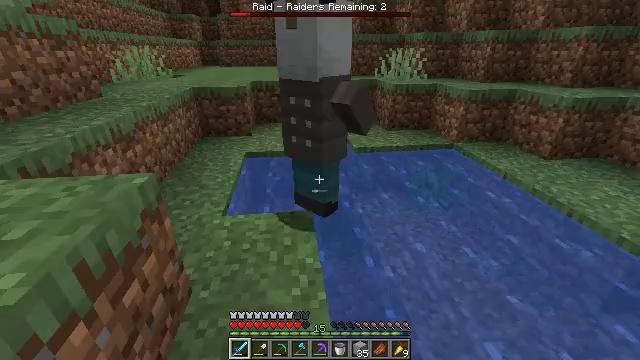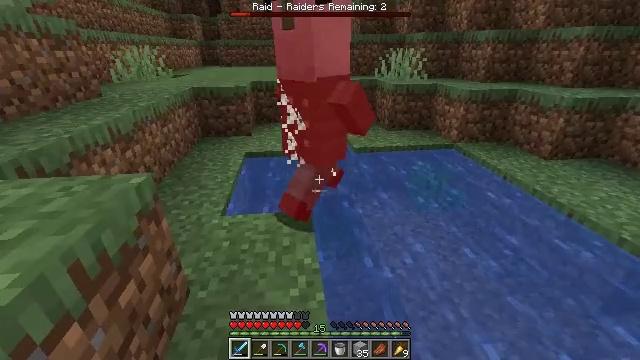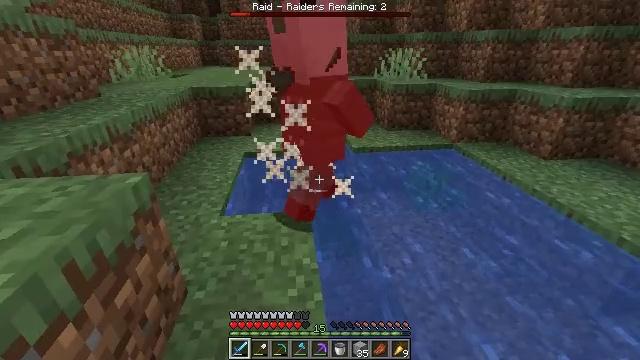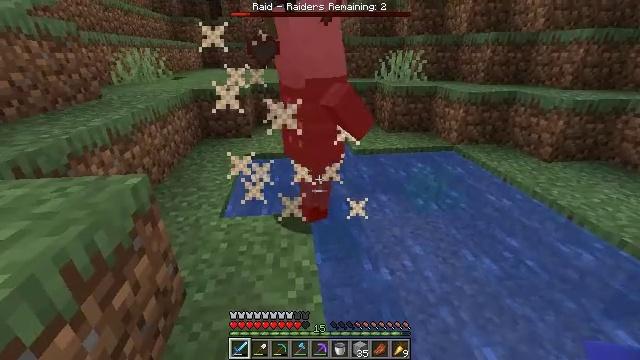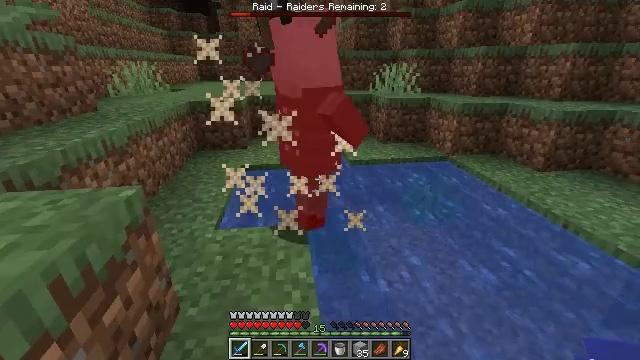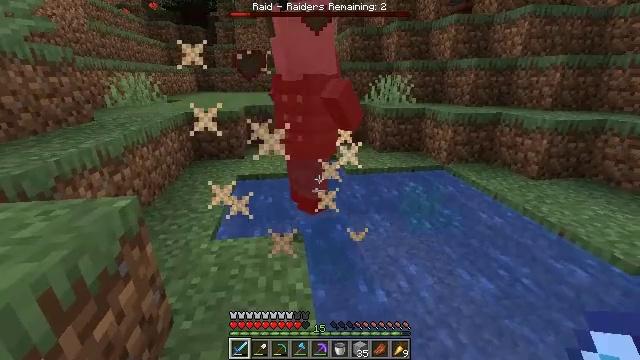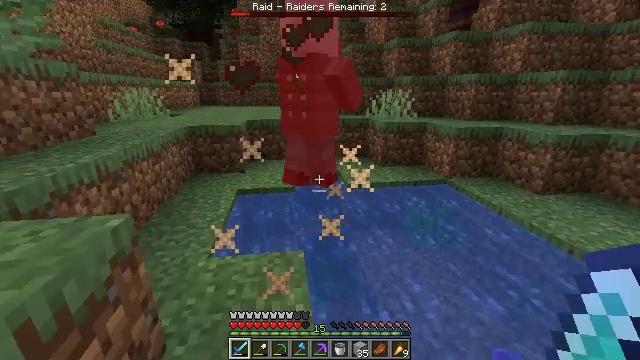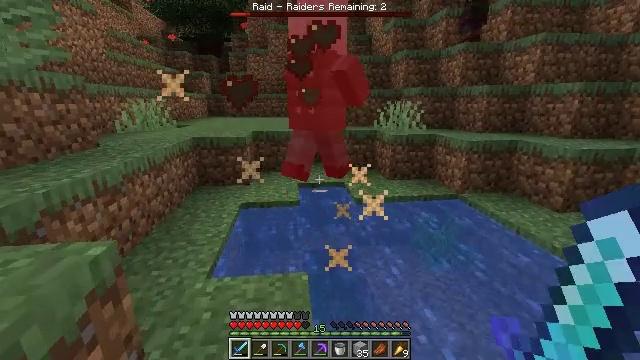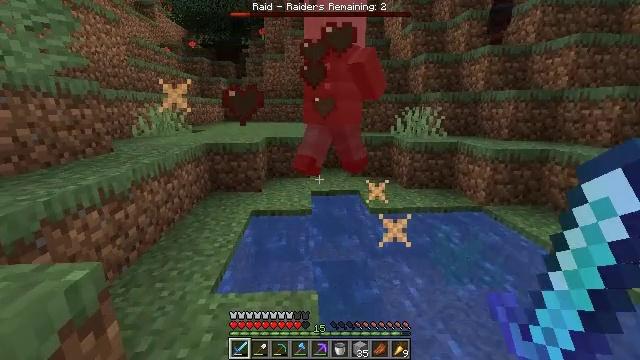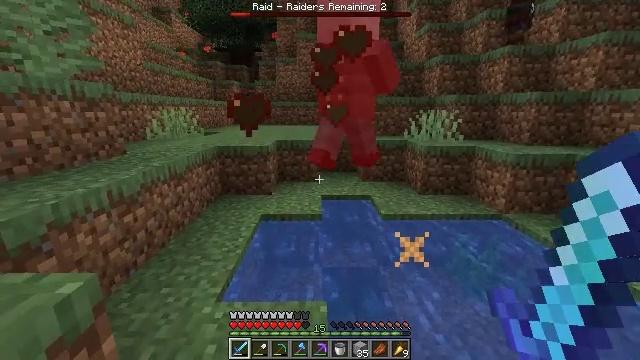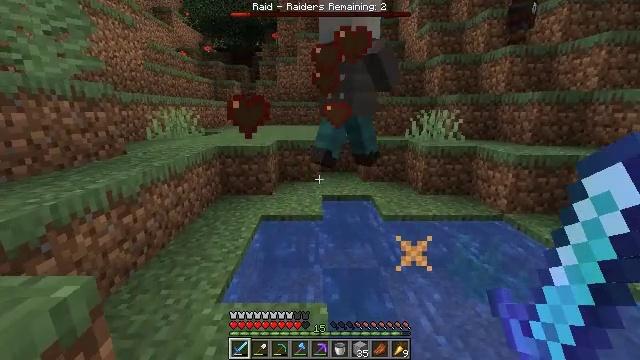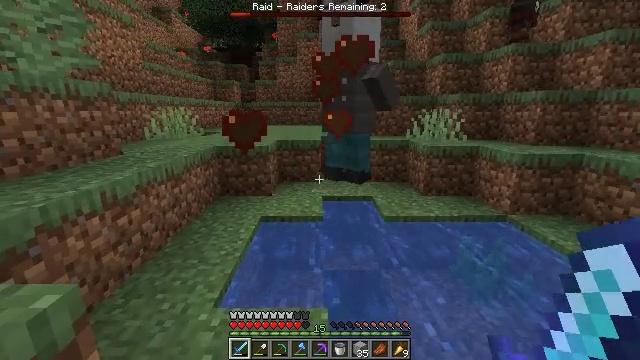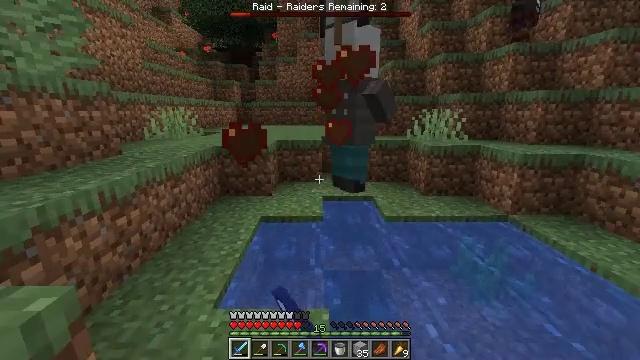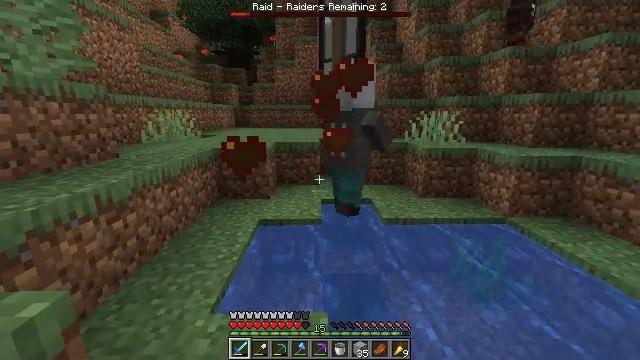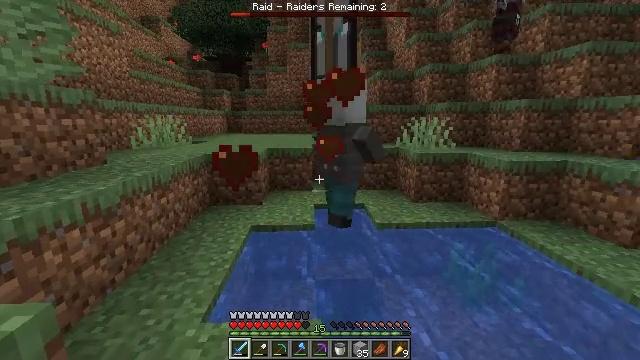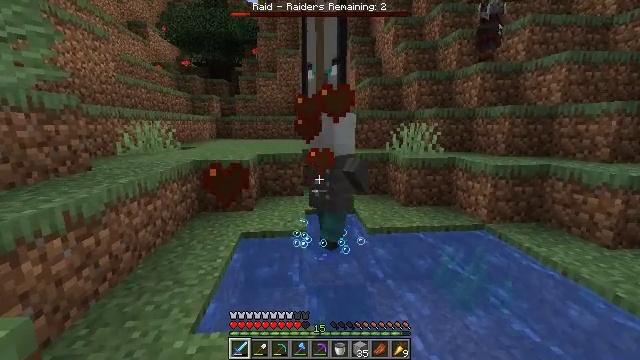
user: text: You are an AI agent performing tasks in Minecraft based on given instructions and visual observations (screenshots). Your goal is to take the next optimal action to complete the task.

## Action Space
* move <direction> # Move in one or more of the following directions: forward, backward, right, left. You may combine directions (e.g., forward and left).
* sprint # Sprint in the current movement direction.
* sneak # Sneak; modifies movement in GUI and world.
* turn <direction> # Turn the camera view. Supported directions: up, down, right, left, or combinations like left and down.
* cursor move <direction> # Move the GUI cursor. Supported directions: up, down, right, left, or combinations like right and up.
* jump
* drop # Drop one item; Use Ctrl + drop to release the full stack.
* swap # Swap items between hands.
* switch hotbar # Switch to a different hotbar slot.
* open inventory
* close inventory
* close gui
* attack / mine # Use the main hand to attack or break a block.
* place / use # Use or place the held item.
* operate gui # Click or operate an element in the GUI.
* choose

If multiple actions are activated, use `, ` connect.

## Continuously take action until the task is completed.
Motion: motion action
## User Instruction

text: Fight an illager.
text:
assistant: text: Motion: no_op
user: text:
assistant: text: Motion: no_op
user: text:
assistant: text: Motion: no_op
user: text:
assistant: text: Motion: turn up
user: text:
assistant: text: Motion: turn up
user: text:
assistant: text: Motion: move forward, turn up
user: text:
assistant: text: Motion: move forward, turn left and up
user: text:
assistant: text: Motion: move forward, turn left and up
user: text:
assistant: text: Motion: turn left
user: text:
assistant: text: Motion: no_op
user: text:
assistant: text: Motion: attack / mine
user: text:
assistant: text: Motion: attack / mine
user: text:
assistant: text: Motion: attack / mine
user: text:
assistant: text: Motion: turn right and up, attack / mine
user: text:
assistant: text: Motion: turn right and up
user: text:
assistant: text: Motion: turn right and up
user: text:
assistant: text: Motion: turn right
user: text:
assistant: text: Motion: no_op
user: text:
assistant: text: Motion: no_op
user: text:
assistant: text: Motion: no_op
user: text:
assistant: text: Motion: no_op
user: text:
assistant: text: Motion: move forward, turn right
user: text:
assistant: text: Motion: move forward, attack / mine
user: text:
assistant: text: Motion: move forward, turn down, attack / mine
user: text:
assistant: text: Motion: move forward, attack / mine
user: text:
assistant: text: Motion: no_op
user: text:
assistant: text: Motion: no_op
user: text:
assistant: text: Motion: move forward
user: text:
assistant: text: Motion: move forward and move left
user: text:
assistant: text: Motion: move forward and move left